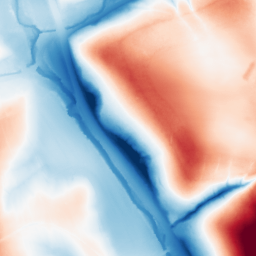
Category: classical
Decomposition family: gaussian_anisotropic
Decomposition parameters: sigma_x: 50
sigma_y: 20
Upsampling method: sinc_hamming
Upsampling parameters: scale: 2
kernel_size: 8
Upsampling scale: 2